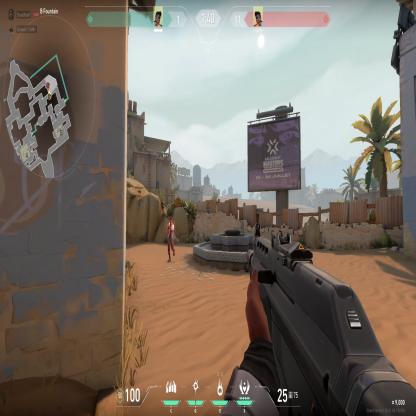
Label: enemy